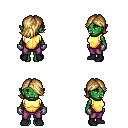
a pixel art fantasy rpg character, female body template, orc, green skin, gold chest armor, magenta pants, blonde swoop hairstyle, metal gloves, black shoes, four views (front, back, left, right), 2x2 character sprite sheet, small pixel art, hard edges, no anti-aliasing